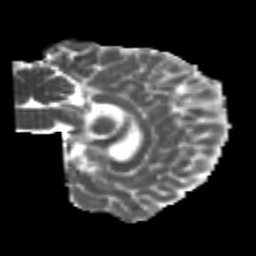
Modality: MD
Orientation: sagittal
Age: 22
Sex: female
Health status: healthy
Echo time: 0.074 s